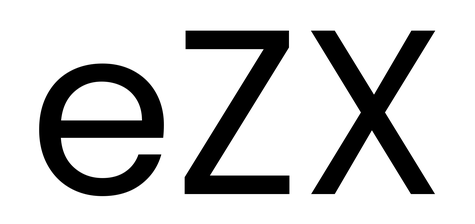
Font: Poppins-Regular